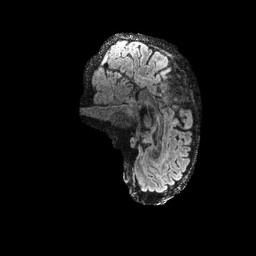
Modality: FLAIR
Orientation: sagittal
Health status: ill
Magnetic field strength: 3 T